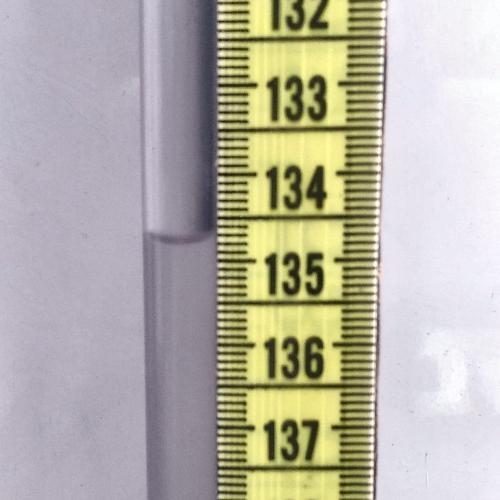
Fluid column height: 134.7 cm